Question: Why does it keep showing up red If I have the library imported?

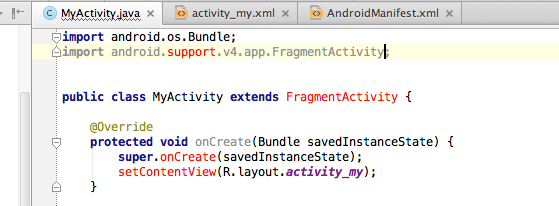
Answer: You need to import the appcompat library into your project. For details how to do this, see <URL>.